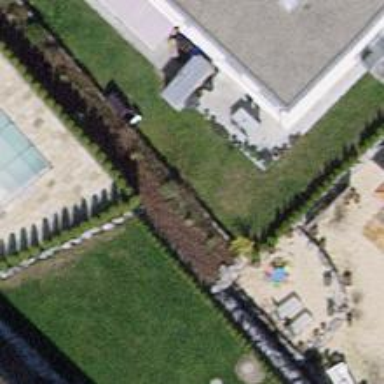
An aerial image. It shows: Hedge acting as barrier.